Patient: sex M, age 73
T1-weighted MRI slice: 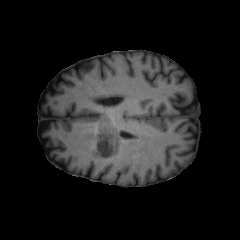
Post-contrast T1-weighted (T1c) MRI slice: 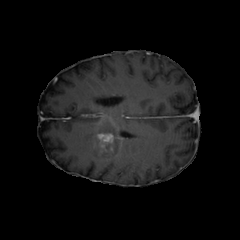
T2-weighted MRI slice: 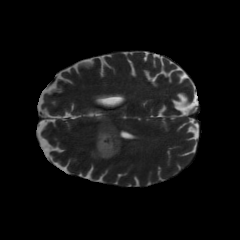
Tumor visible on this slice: yes
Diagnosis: Glioblastoma, IDH-wildtype
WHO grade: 4